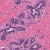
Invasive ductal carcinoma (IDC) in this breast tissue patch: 0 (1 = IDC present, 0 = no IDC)